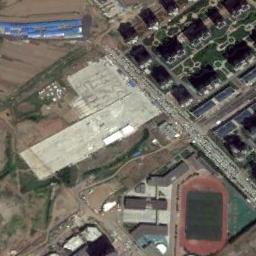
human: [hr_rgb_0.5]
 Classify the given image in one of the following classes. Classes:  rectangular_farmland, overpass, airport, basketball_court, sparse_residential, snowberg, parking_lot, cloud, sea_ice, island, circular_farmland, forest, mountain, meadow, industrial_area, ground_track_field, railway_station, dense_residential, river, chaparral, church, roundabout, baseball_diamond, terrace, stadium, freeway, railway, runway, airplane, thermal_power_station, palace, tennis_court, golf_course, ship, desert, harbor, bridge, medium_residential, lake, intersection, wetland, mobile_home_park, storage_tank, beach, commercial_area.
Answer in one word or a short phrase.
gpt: ground_track_field